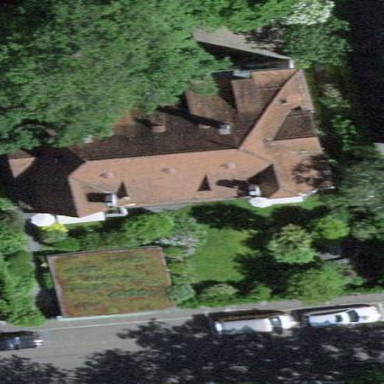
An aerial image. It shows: Semidetached house.